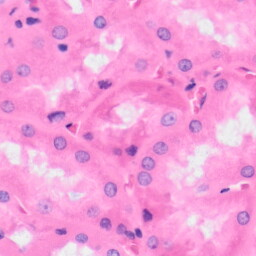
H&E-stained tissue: Kidney